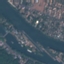
Label: River